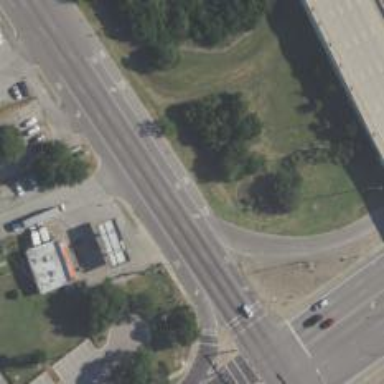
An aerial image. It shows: Primary highway with frontage road.